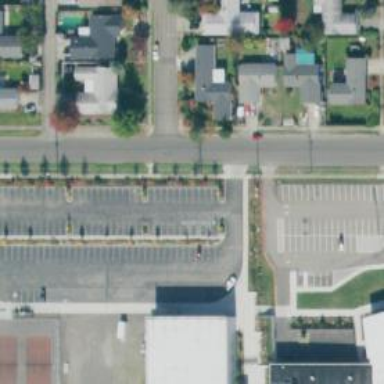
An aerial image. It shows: Parking space.